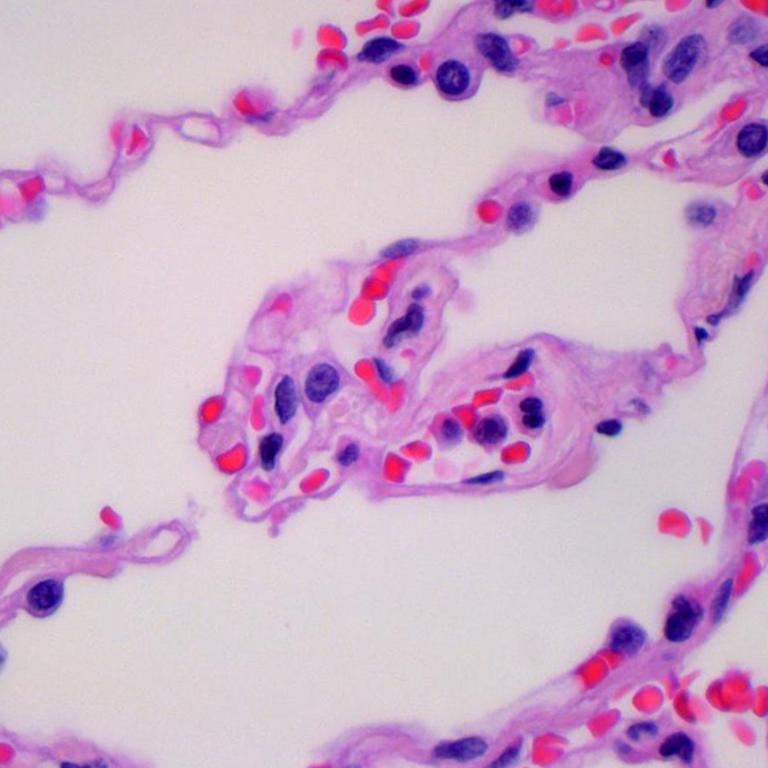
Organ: lung
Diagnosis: benign